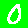
Digit: 0